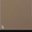
Piece: xx